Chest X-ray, AP view. Patient: 44 years old, sex F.
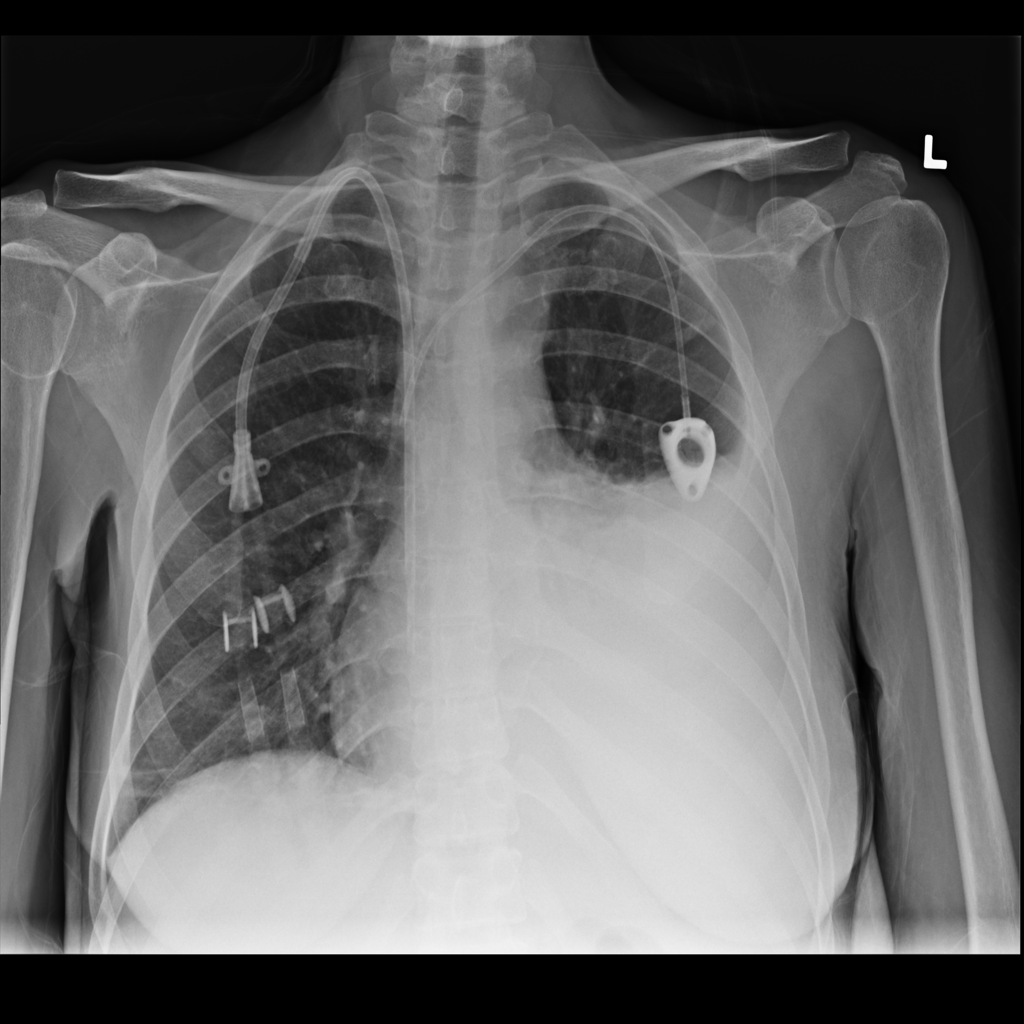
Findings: Effusion